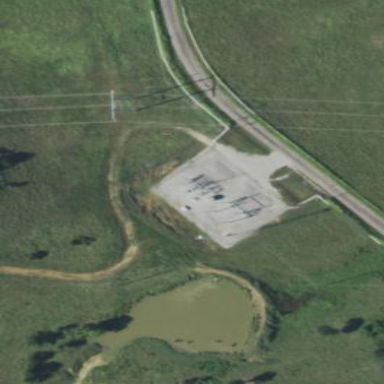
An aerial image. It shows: Distribution level power substation.